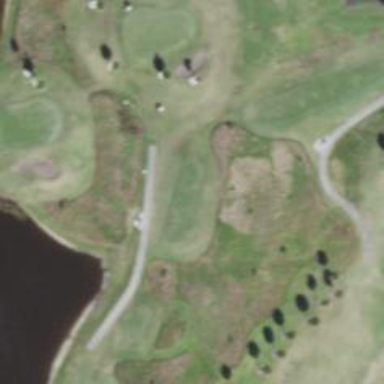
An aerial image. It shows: Golf tee.